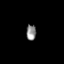
Tissue: skin
Cell type: Epithelial cells
Senescence score: 0.237
Nuclear area (px): 152
Mean DAPI intensity: 138.651